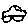
Label: car